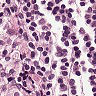
Metastatic tissue present: no